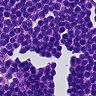
Metastatic tissue present: no